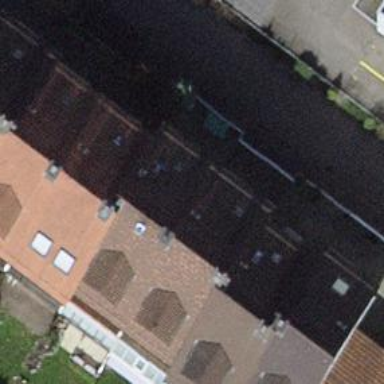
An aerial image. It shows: Semidetached house.